Field crop: maize
Growth stage: 2
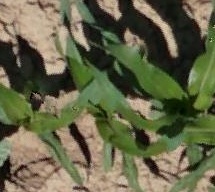
Species: maize